Question: That's my class diagram at the moment:

I believe I can control the level of stock at each venue by the difference between the quantity of purchased ingredient and the quantity of beverage sold (as each beverage is composed by ingredient).
However, I have a requirement that should allow users to transfer ingredients between venues, and I am wondering what is the best approach for that...
A new purchase order would add the product to one venue's inventory, but how can I remove it from the other one?
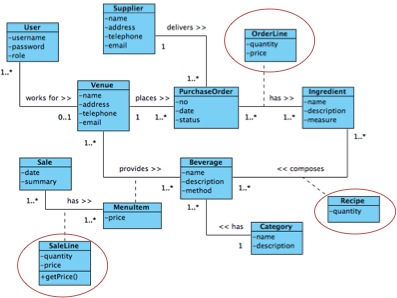
Answer: Just in case someone get to this question, here goes my solution:
I decided to create a table 'transfer_stocks' to register all the transfers between venues. This table is also used to solve any discrepancy when stock is counted (when 'recipient_id' is nil, it means wastage or stock missing in the venue -'sender_id').
The products in stock is calculated by de difference between purchases, sales and stock transferred.
My class diagram: